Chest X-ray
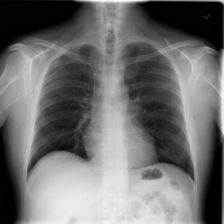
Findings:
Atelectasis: negative
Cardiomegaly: negative
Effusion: negative
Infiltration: negative
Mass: negative
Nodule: negative
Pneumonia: negative
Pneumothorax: negative
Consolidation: negative
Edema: negative
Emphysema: negative
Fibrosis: negative
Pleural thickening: negative
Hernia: negative